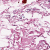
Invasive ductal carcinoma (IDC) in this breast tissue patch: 0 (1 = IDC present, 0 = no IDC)